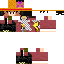
A male human skin with medium skin, wearing brown long hair dressed in a red hoodie and black pants, featuring a closed mouth.